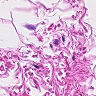
Metastatic tissue present: no